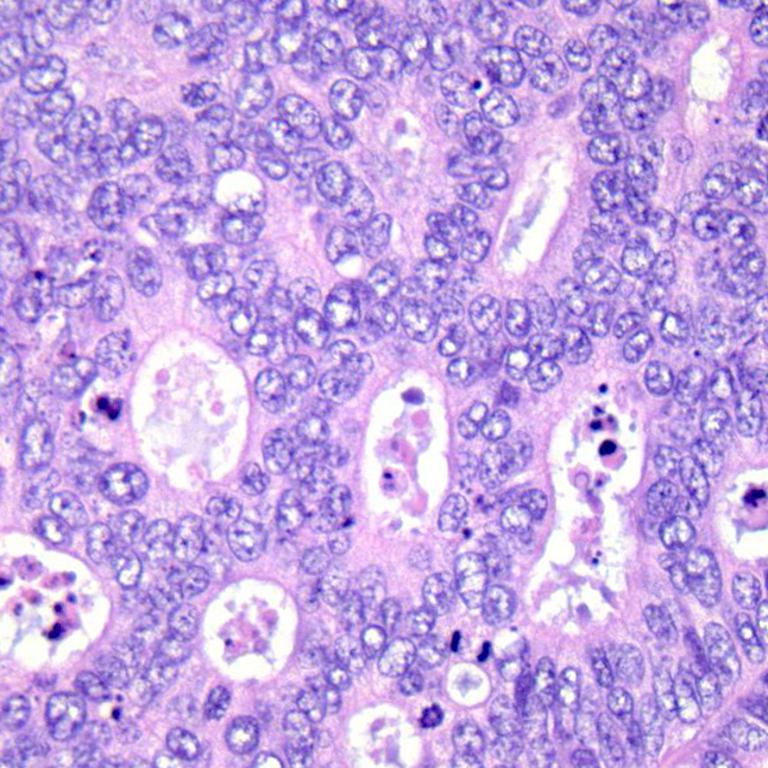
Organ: colon
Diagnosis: adenocarcinomas